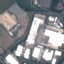
Label: Industrial